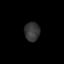
Tissue: lung
Cell type: Myeloid cells
Senescence score: 0.5939
Nuclear area (px): 284
Mean DAPI intensity: 53.778